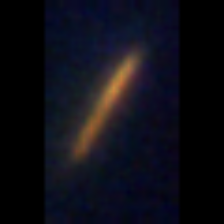
Taxon: Pennate
Group: Diatoms